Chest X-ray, PA view. Patient: 47 years old, sex F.
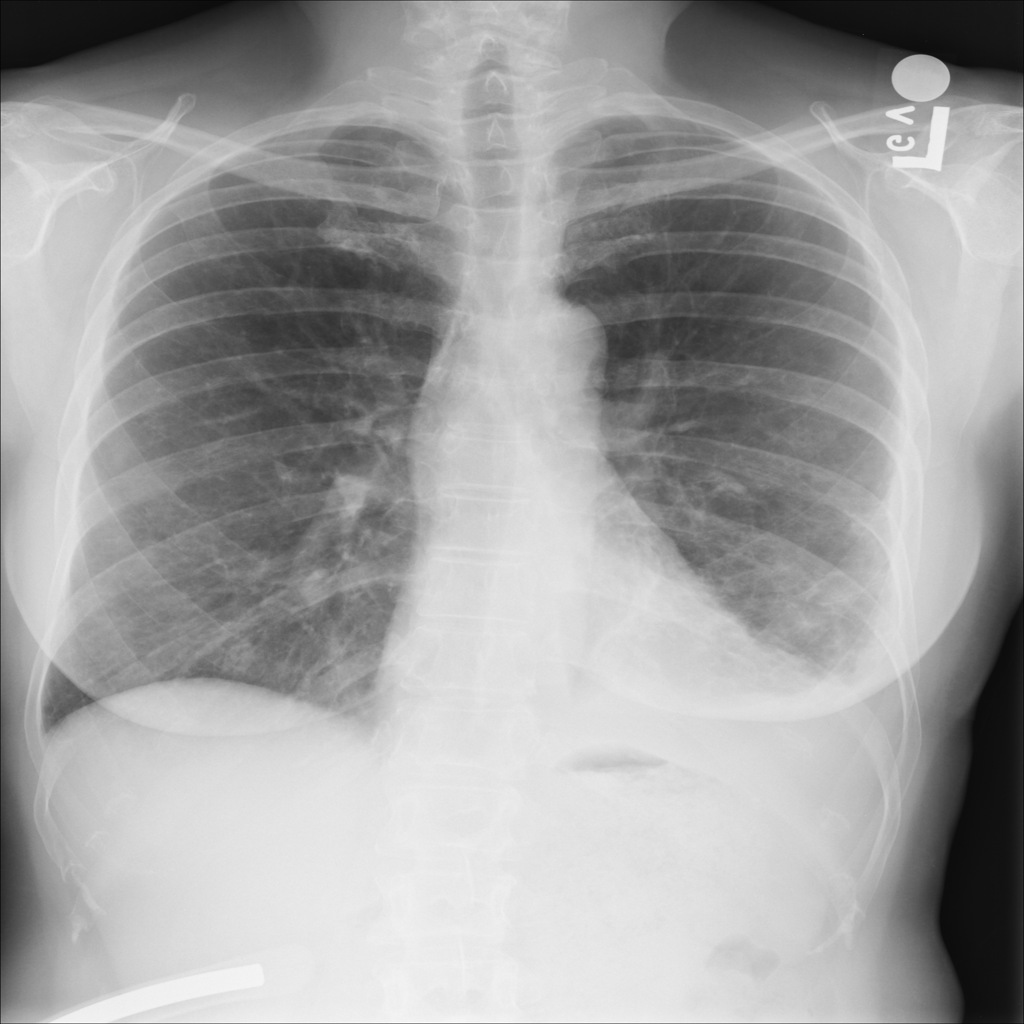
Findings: Effusion